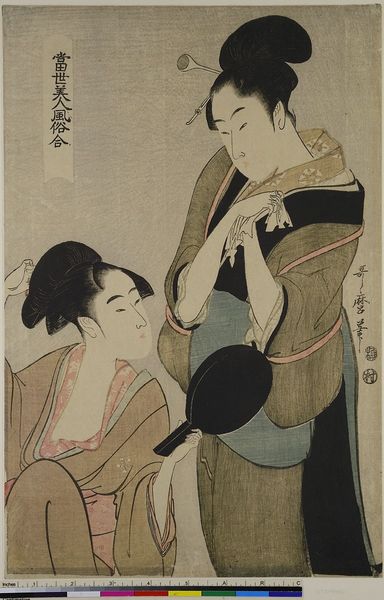
Titel: Passende Sitten für moderne Schönheiten
Künstler: Kitagawa Utamaro
Standort: Hamburg
Institution: Museum für Kunst und Gewerbe Hamburg
Schlagwörter: hand, frauen, frau, frisuren, kleider, tuch, gesichter, augen, kleidung, spiegel, haare, schön, holzschnitt, japan, schrift, japanisch, asien, druckgraphik, druckgrafik, tracht, handspiegel, zeit, farbholzschnitt, kimono, spangen, volkstracht, edo, reproduktionen, druckerzeugnisse, haarpflege